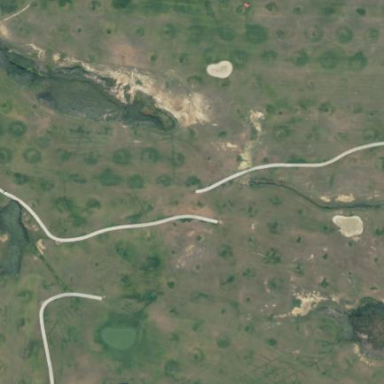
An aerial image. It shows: Mowed grass area designated as golf fairway.